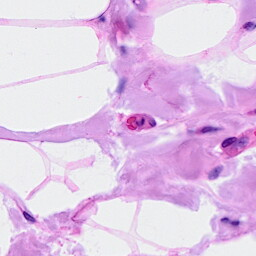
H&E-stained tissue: Breast